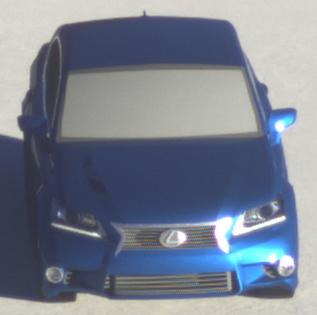
Make: Lexus
Model: GS 250
Detailed model: GS (L10)
Model produced from: 2012/06
Model produced until: 2013/12
Doors: 4
Color: blue
Road condition: dry road
Daytime: sunrise or sunset
Contrast: high contrast